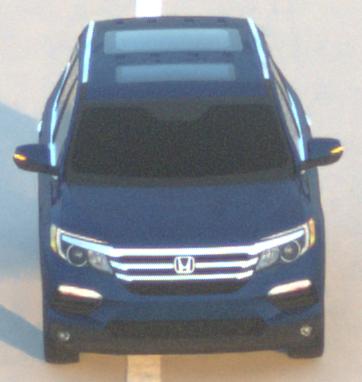
Make: Honda
Model: Pilot
Detailed model: 3
Model produced from: 2015
Model produced until: 2022
Doors: 5
Color: blue
Road condition: dry road
Daytime: sunrise or sunset
Contrast: low contrast